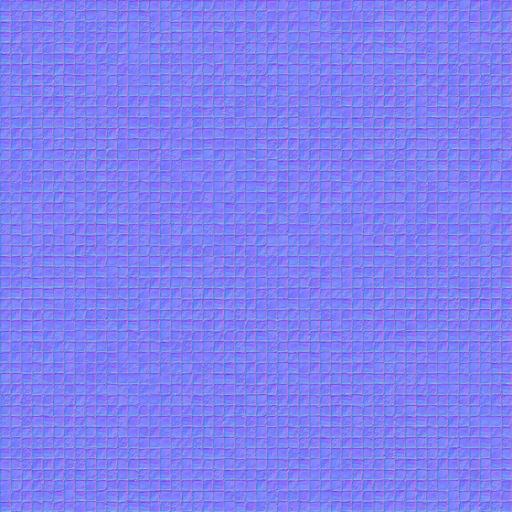
pattern paved pavement paving stones square tiled tiles